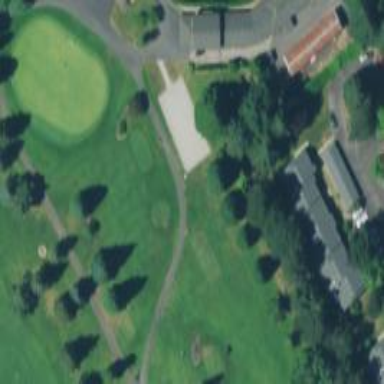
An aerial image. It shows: Path designated for golf carts.